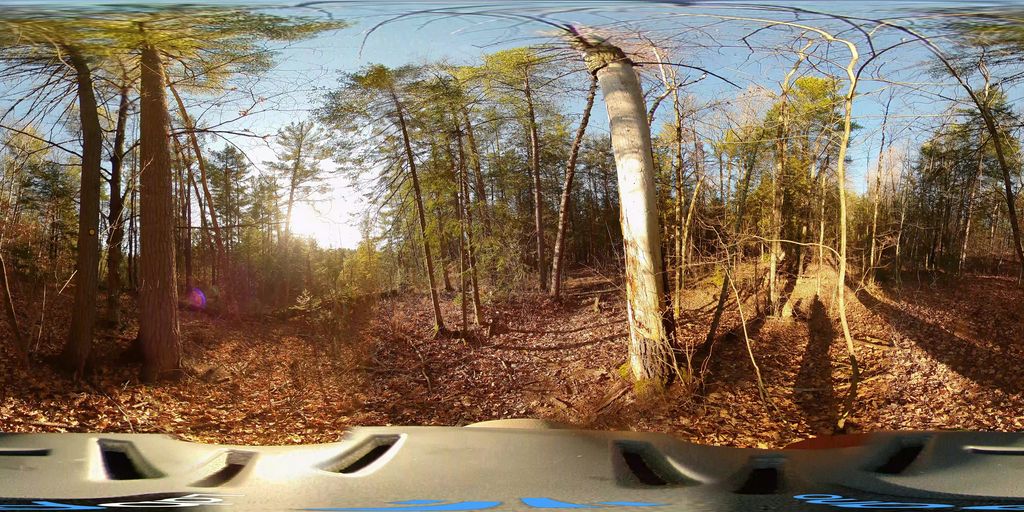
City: ottawa-gatineau